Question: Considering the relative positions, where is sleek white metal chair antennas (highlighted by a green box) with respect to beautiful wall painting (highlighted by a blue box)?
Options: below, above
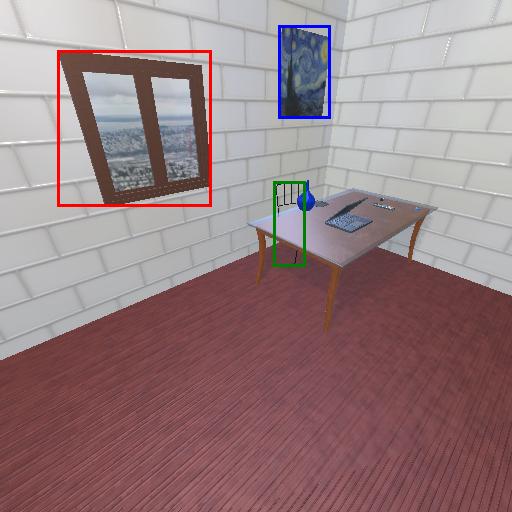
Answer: below